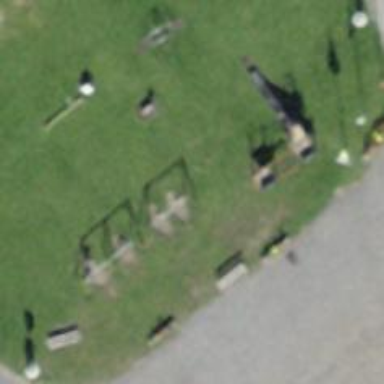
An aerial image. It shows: Playground area for leisure land.